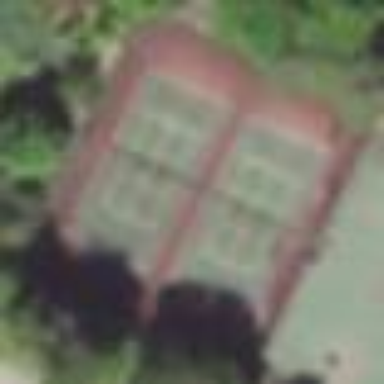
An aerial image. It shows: Tennis court on the leisure land pitch.